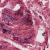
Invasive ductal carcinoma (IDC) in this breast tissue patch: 0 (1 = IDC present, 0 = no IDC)